Question: I am trying to multiply 2 columns that are fed from a google form (Probability & Impact from a Risk) to give overall exposure.
I am playing with an ArrayFormula but getting very stuck...
I want to multiply column G by H and output to I

Thanks
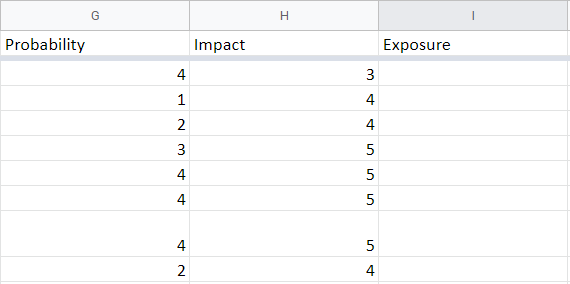
Answer: You can set this on the cell 'I2':
'=ARRAYFORMULA(IF(LEN(G2:G),G2:G*H2:H,))'